Interaction volume radius: 5 \u00c5
Interaction volume height: 30 \u00c5
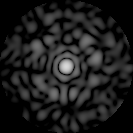
Disorder parameter: 0.8066